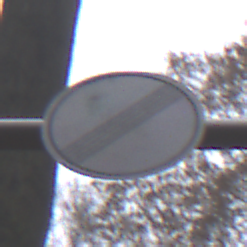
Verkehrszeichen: EndeSaemtlicherBegrenzungen
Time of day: MorningAfternoon
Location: Outdoor (Nature)
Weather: Overcast
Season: Autumn
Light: Natural